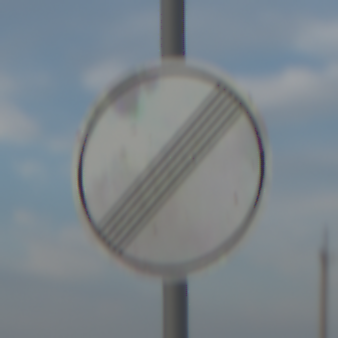
Verkehrszeichen: EndeSaemtlicherBegrenzungen
Umgebung: Outdoor, Nature
Tageszeit: SunriseSunset
Wetter: PartlyCloudy
Licht: Natural
Jahreszeit: NotSpecified
Kontrast: MediumContrast